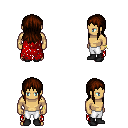
a pixel art fantasy rpg character, male body template, human, tanned skin, red tattered cape, white pants, brown unkempt hairstyle, bracelets, black shoes, four views (front, back, left, right), 2x2 character sprite sheet, small pixel art, hard edges, no anti-aliasing